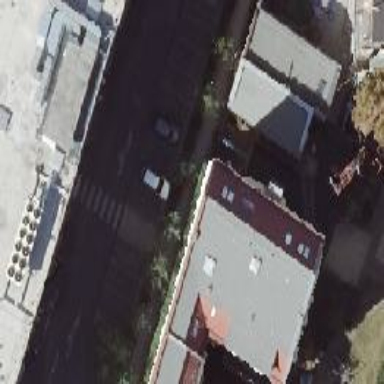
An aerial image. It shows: Residential building with distinctive double saltbox roof shape.